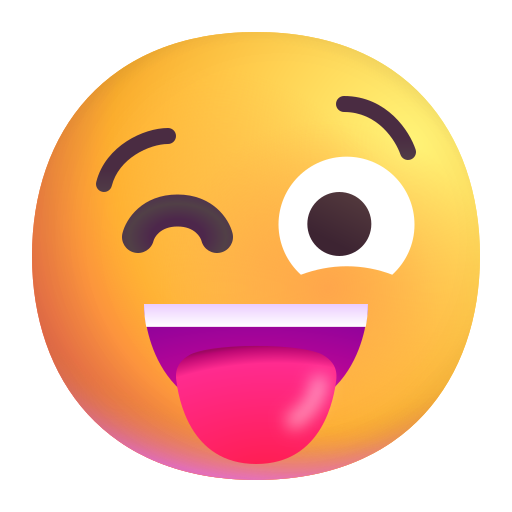
winking face with tongue color